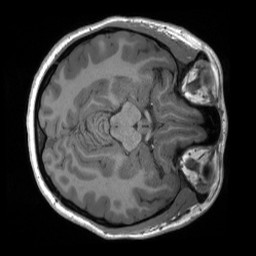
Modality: T1w
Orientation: axial
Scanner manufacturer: siemens
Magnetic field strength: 3 T
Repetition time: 2.4 s
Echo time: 0.00224 s